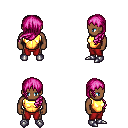
a pixel art fantasy rpg character, male body template, human, dark skin, gold chest armor, red pants, pink left-swept hairstyle, metal boots, four views (front, back, left, right), 2x2 character sprite sheet, small pixel art, hard edges, no anti-aliasing